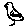
Label: bird